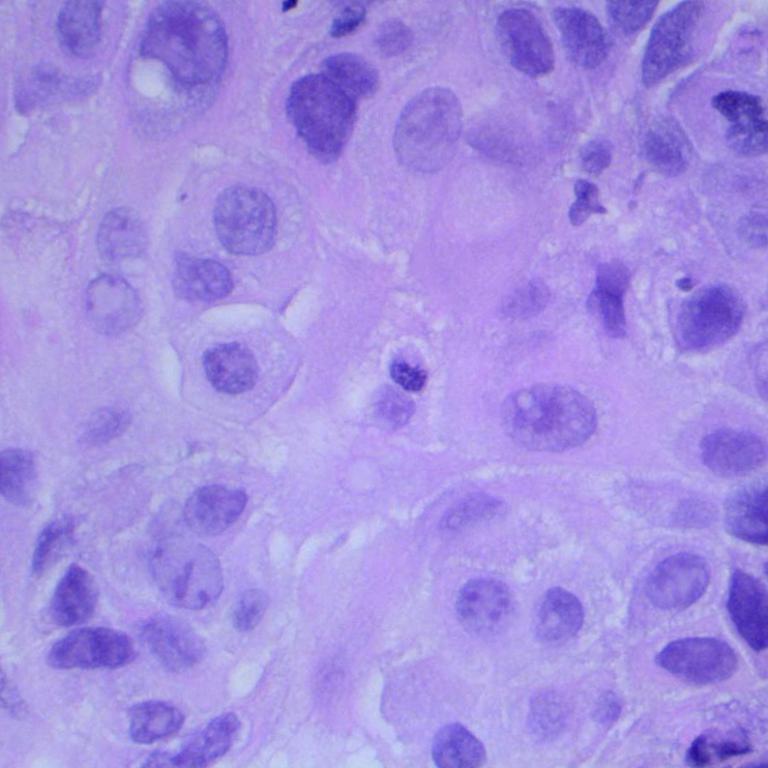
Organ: lung
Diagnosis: squamous carcinomas